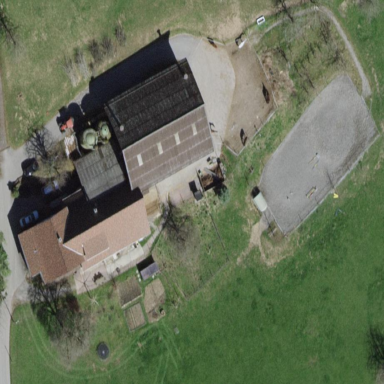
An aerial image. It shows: Farmyard area.